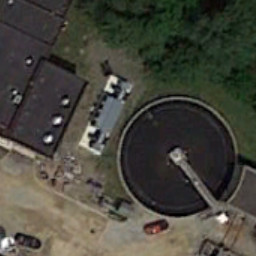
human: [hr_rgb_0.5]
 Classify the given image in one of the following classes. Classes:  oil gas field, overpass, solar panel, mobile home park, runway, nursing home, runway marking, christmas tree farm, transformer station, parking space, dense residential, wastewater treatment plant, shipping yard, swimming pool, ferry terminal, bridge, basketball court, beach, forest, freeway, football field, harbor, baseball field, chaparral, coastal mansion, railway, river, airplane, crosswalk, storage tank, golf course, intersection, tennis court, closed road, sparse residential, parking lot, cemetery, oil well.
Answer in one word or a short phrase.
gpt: wastewater treatment plant